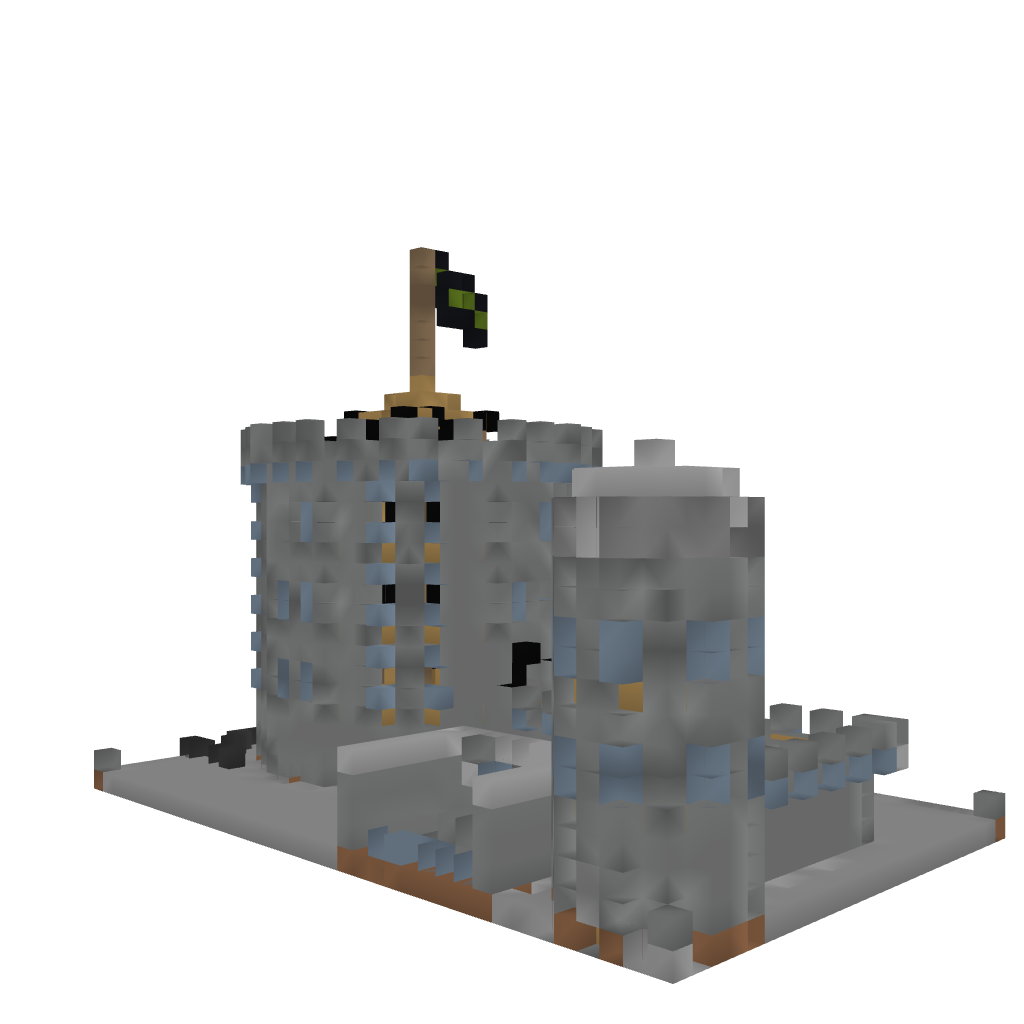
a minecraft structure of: Ramshorn Fortress